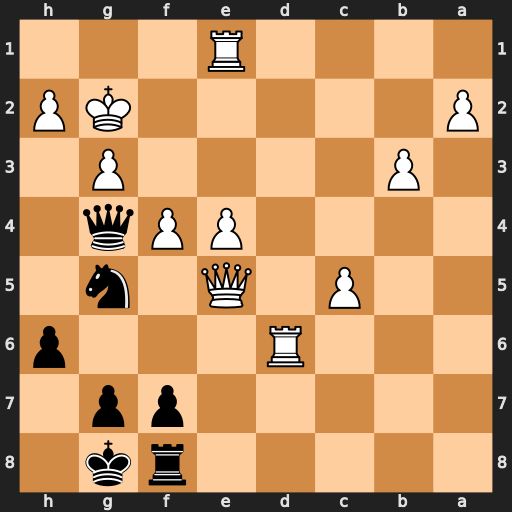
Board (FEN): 5rk1/5pp1/3R3p/2P1Q1n1/4PPq1/1P4P1/P5KP/4R3
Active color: b
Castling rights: -
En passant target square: -
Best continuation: Qf3+ Kg1 Nh3#